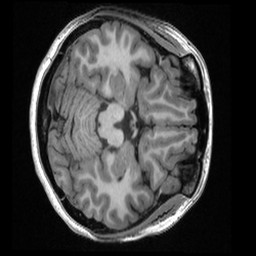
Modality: T1w
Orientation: axial
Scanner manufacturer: ge
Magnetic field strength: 3 T
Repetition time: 0.007668 s
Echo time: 0.002936 s